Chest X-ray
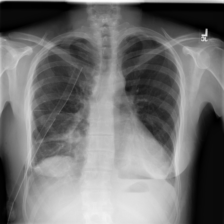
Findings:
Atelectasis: negative
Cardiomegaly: negative
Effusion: negative
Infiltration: negative
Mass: negative
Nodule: negative
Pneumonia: negative
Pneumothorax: positive
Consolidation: negative
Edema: negative
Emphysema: negative
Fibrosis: negative
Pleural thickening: negative
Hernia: negative